Interaction volume radius: 10 \u00c5
Interaction volume height: 25 \u00c5
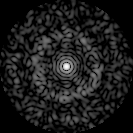
Disorder parameter: 0.8355